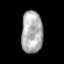
Tissue: prostate
Cell type: T cells
Senescence score: 0.2554
Nuclear area (px): 877
Mean DAPI intensity: 174.424